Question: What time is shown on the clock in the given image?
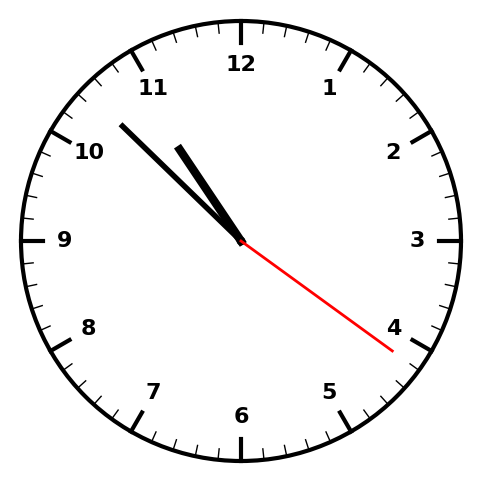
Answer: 10:52:21